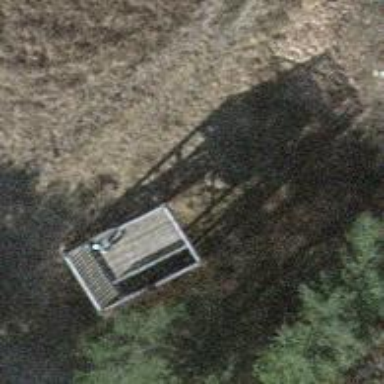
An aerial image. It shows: Bird hide located in leisure land area.